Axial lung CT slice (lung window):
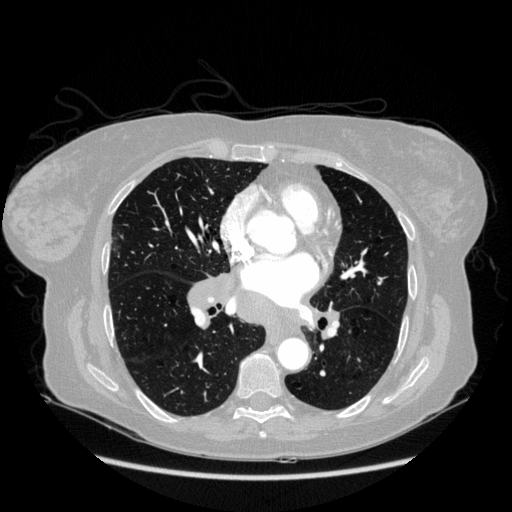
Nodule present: no